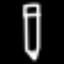
Label: pencil